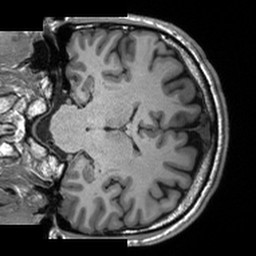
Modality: T1w
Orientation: coronal
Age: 42
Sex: male
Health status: healthy
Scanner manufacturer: siemens
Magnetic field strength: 3 T
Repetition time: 2 s
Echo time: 0.00203 s